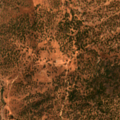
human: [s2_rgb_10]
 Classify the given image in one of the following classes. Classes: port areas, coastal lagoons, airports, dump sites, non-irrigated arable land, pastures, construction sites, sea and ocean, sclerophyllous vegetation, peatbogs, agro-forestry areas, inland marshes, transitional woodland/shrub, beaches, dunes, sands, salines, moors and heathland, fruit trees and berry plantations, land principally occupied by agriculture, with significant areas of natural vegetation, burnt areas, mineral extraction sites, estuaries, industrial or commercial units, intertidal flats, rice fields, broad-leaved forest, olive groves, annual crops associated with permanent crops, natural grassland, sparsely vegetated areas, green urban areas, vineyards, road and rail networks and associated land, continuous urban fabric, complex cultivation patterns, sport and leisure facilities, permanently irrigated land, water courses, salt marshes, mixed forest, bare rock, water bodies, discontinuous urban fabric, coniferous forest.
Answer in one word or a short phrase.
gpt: agro-forestry areas, broad-leaved forest